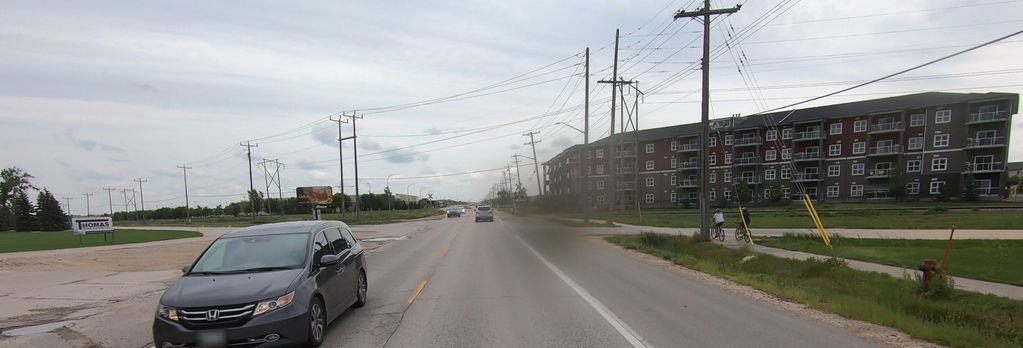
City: winnipeg